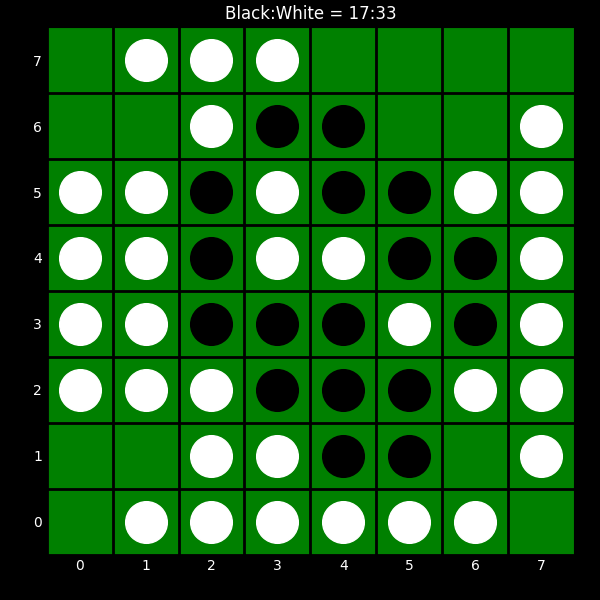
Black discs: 17
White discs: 33